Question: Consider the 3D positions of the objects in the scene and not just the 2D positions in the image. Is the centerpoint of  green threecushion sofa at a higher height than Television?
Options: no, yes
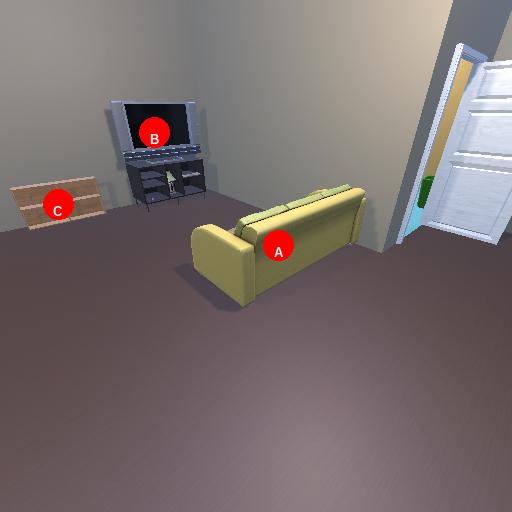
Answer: no